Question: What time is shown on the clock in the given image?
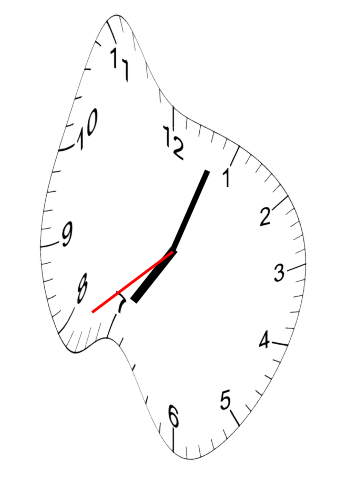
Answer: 07:03:39